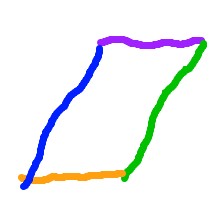
Shape: parallelogram